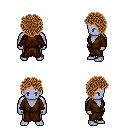
a pixel art fantasy rpg character, male body template, dark elf, purple skin, brown robe, magenta pants, brown curly afro hairstyle, four views (front, back, left, right), 2x2 character sprite sheet, small pixel art, hard edges, no anti-aliasing